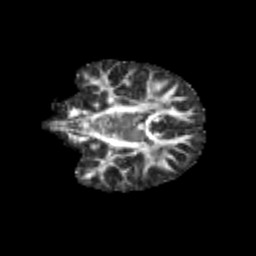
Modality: FA
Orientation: coronal
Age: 9
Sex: female
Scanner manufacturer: siemens
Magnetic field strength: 3 T
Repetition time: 3.8 s
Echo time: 0.07 s